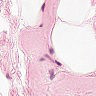
Metastatic tissue present: no